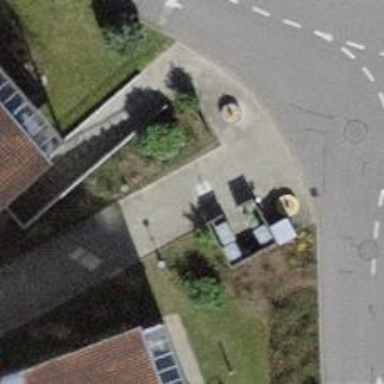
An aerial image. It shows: Bollard barrier.